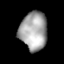
Tissue: lung
Cell type: Epithelial cells
Senescence score: 0.1326
Nuclear area (px): 1028
Mean DAPI intensity: 163.489